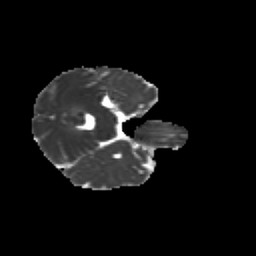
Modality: MD
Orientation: axial
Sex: female
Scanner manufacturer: siemens
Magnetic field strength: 3 T
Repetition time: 5 s
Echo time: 0.071 s